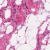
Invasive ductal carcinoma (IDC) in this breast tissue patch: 0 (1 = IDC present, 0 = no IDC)